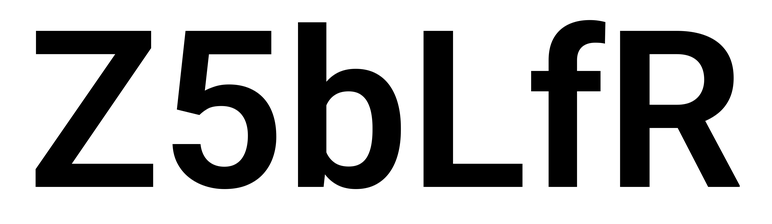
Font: Roboto_SemiBold